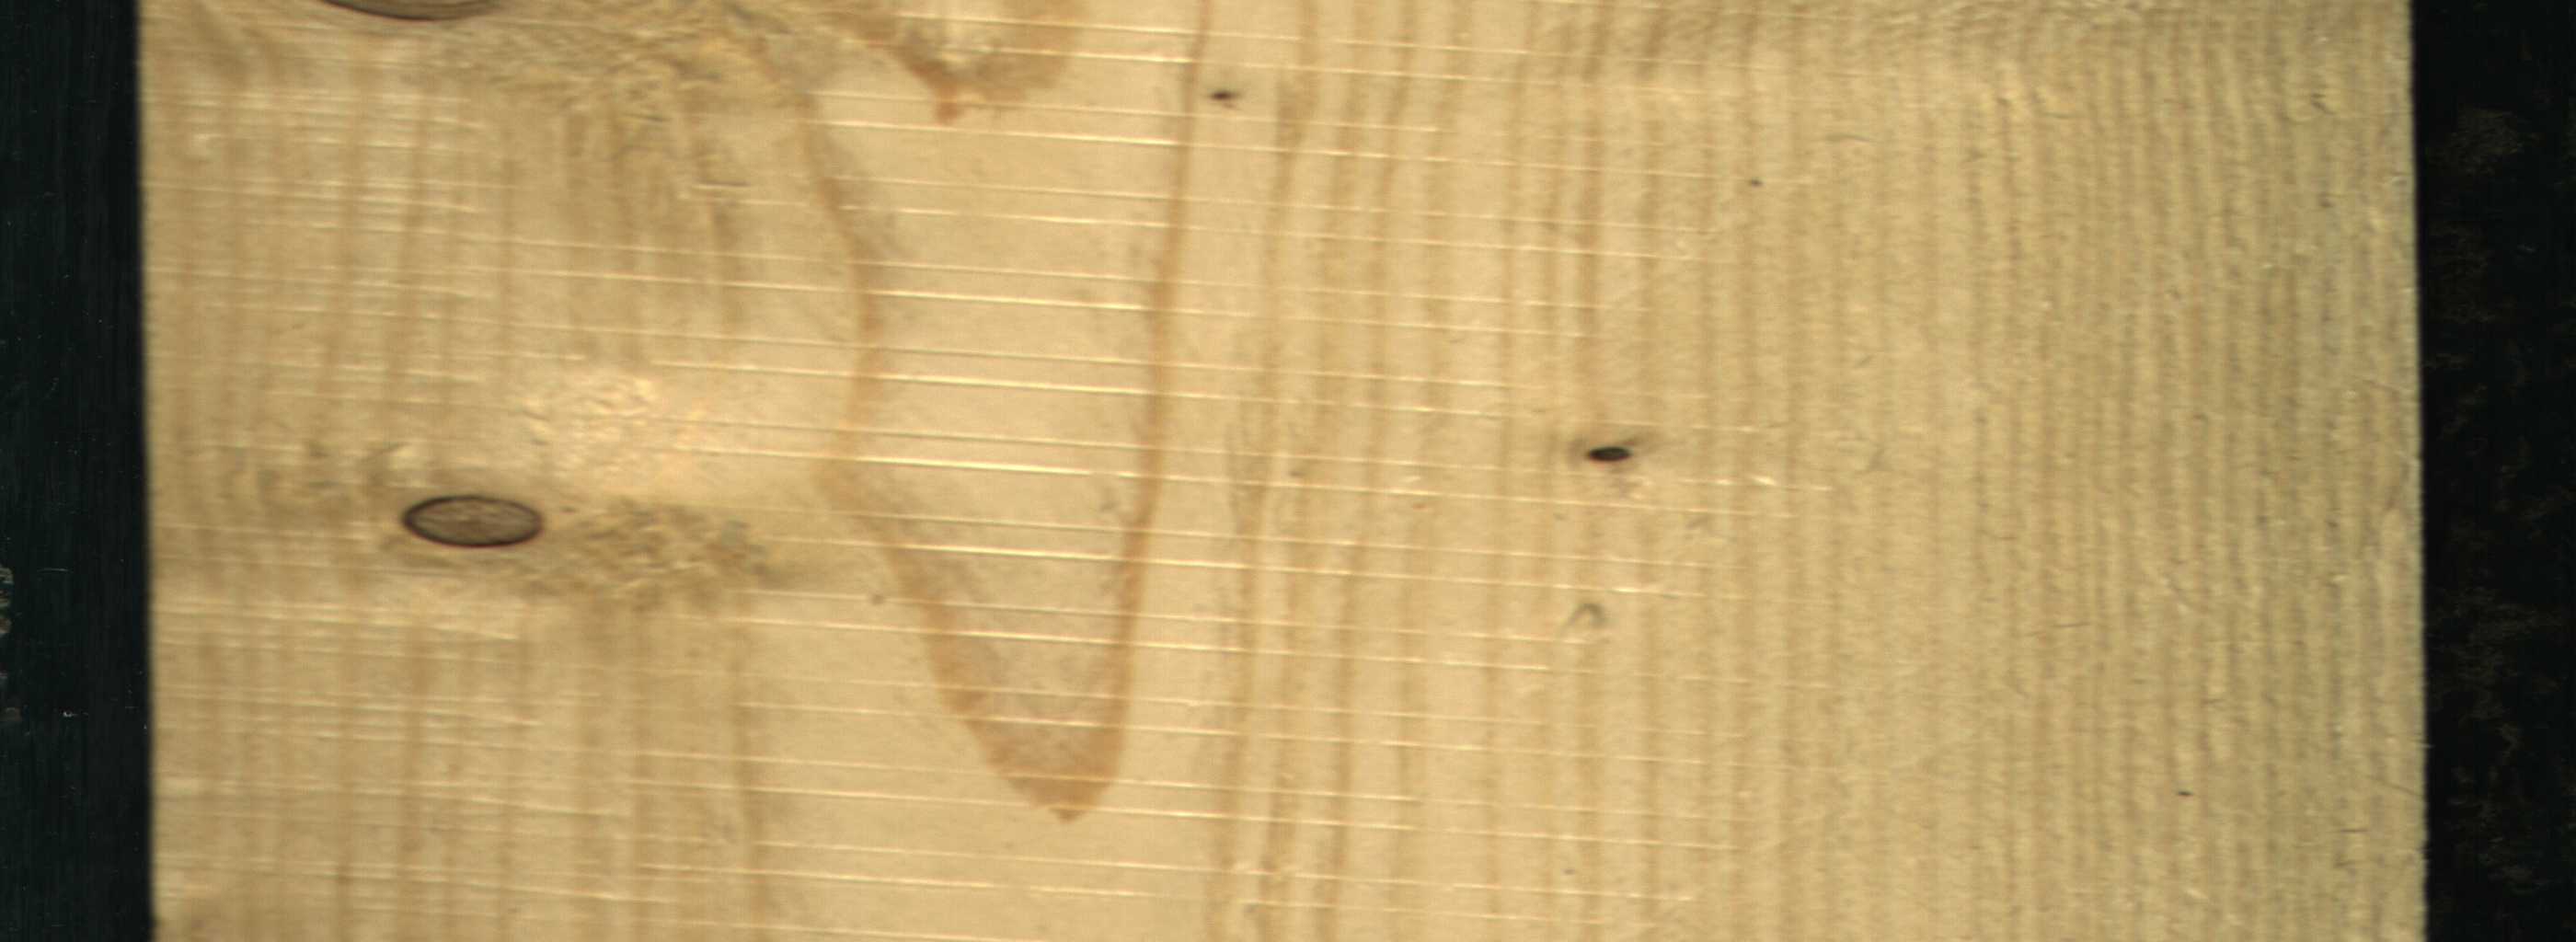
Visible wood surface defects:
Dead_Knot
Live_Knot
Live_Knot